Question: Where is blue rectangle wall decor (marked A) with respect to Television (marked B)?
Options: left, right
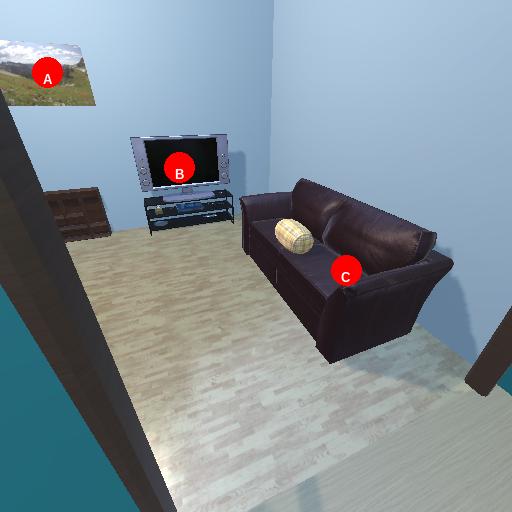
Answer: left